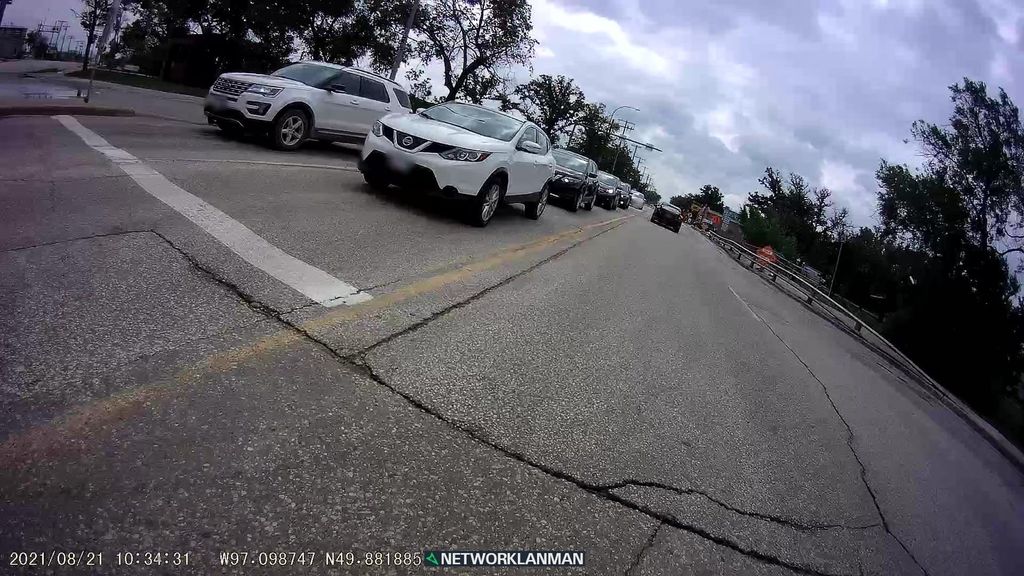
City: winnipeg